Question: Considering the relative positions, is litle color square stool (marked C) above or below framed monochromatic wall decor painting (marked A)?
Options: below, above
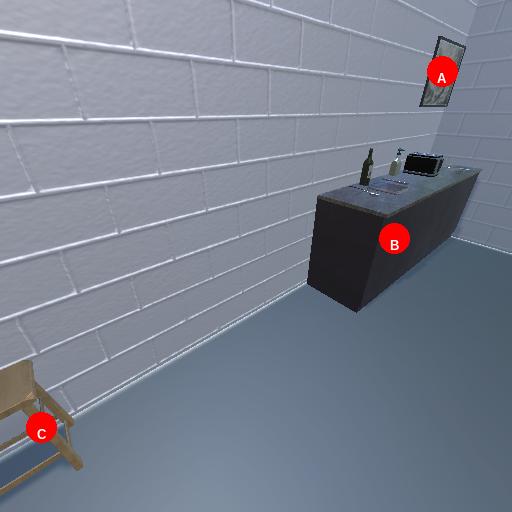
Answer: below